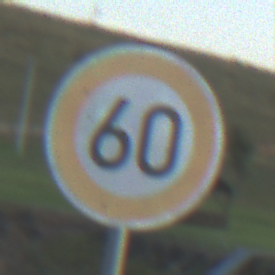
Verkehrszeichen: Geschwindigkeit60
Umgebung: Outdoor, RoadRail
Tageszeit: SunriseSunset
Wetter: PartlyCloudy
Licht: Natural
Jahreszeit: NotSpecified
Kontrast: LowContrast